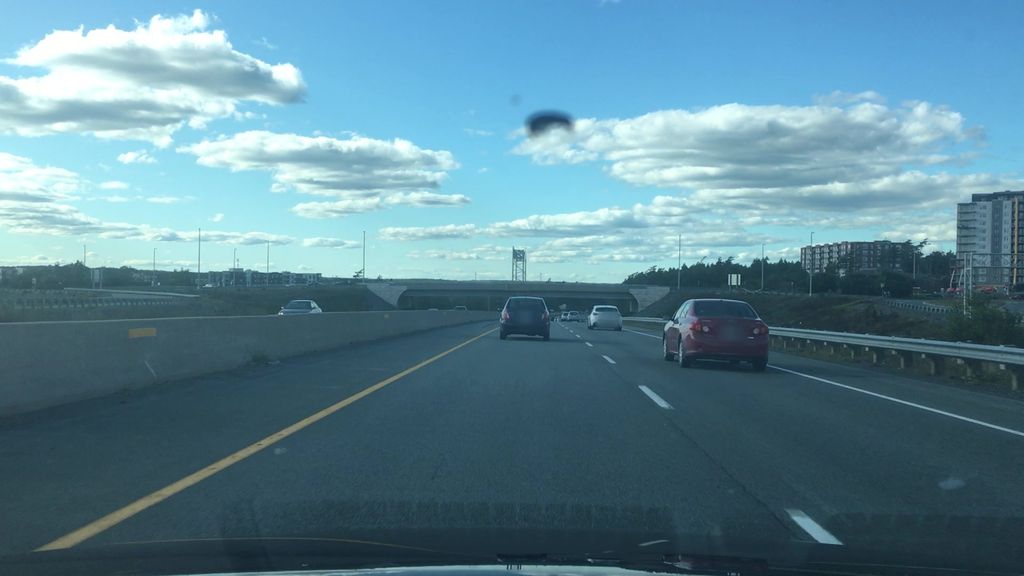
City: halifax